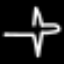
Label: airplane